Field crop: maize
Growth stage: 2
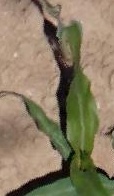
Species: maize